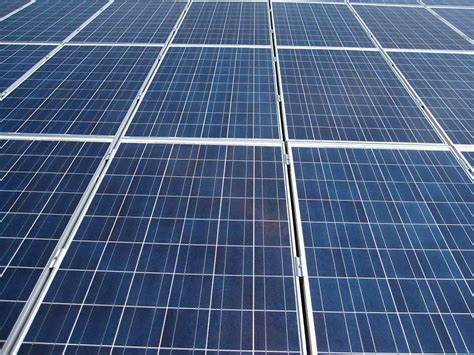
Label: Clean